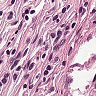
Metastatic tissue present: no